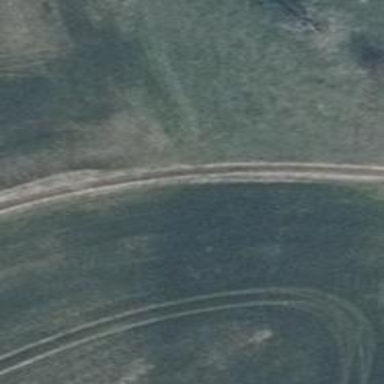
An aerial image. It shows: Track with grade5 tracktype.